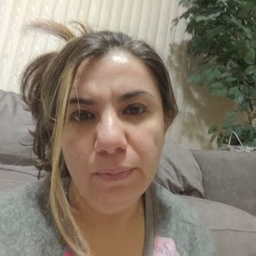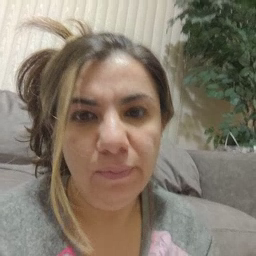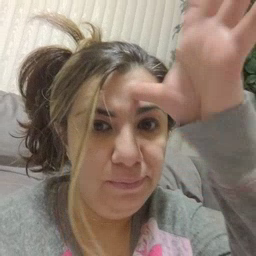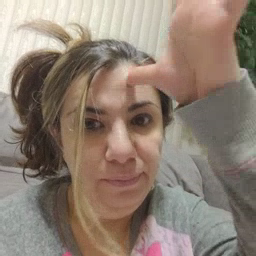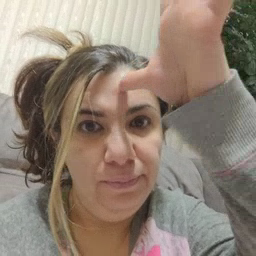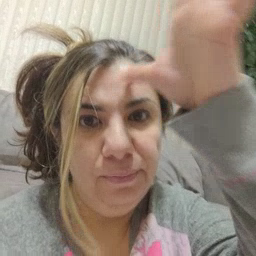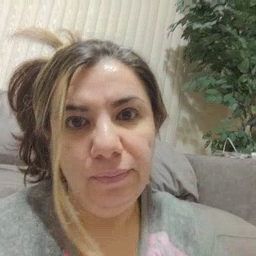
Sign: dad